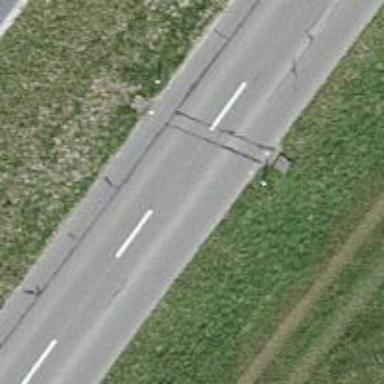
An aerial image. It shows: Secondary road with asphalt surface.